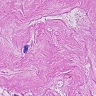
Metastatic tissue present: yes